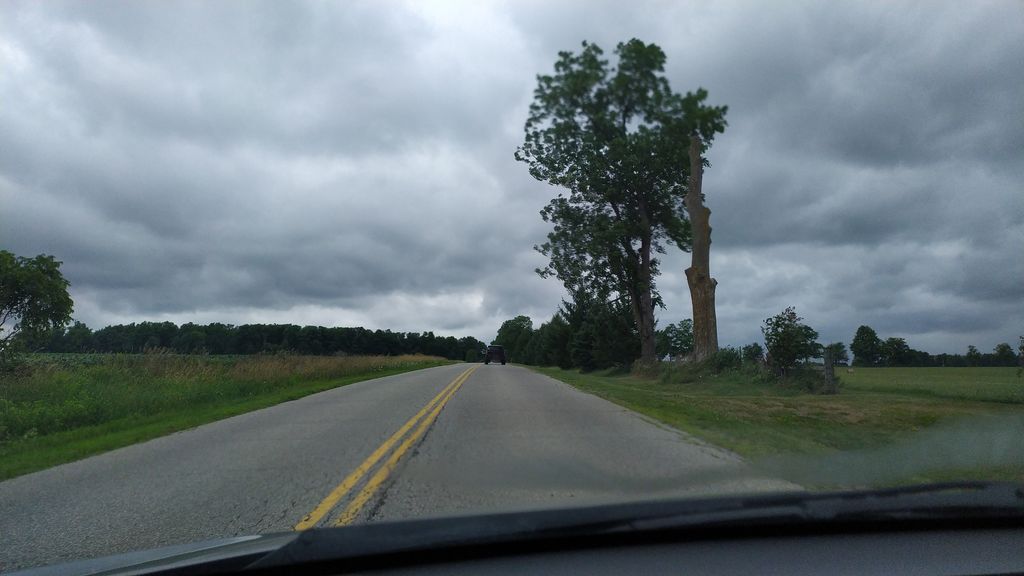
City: kitchener-waterloo